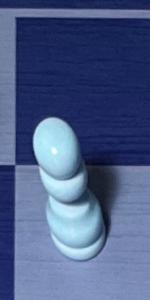
Label: Pawn_White